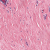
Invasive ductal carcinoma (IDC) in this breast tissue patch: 0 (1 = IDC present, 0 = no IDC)